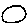
Label: circle